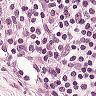
Metastatic tissue present: no